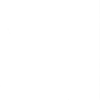
Label: not_dusty